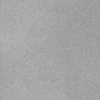
Label: dusty